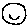
Label: smiley face